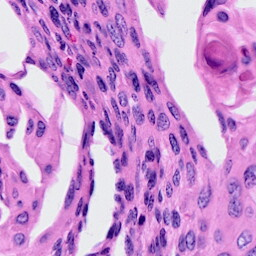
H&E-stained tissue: Cervix